Question: Because I'm quite new to Android, I don't know what's the best practice to achieve the following scenario.
Within my main activity I want to display an image (might be ImageView showing a static image or SurfaceView showing a camera preview). That image should support pinch-zoom (pan/zoom). When the user tabs onto the image, I want to add a new child view (Drawable defined in XML). Those drawables should be moved with the finger. The drawables should, of course, stick to their position relative to the ImageView and must move/zoom accordingly.
My questions are:
1. Is my basic idea correct?
2. What layout to use? RelativeLayout, FrameLayout or ViewOverlay (API 18+)
3. Pan/Zoom must be implemented in MainActivity, right?
4. the red Drawables will be children of the ImageView or of the main view?
I'm open for hints or changes or any other best practice.

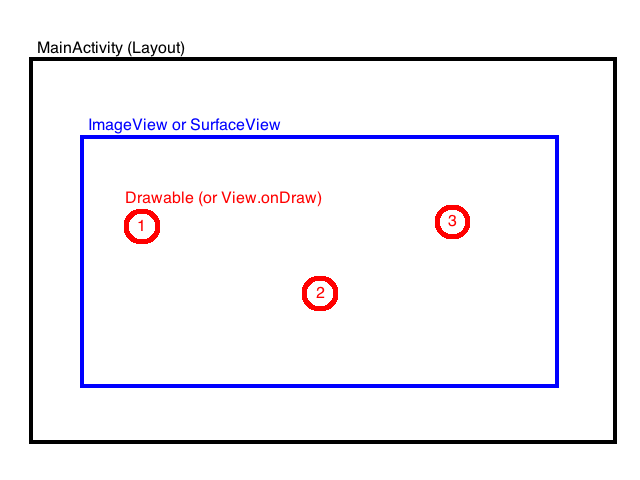
Answer: you need to have two things: a pan/zoom conponent and a Drawable to draw
for the first item you can find several such componenrs on the web (e.g. my <URL>